Field crop: maize
Growth stage: 2
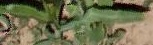
Species: maize